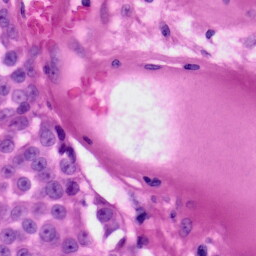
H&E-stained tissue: Skin